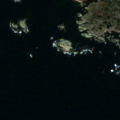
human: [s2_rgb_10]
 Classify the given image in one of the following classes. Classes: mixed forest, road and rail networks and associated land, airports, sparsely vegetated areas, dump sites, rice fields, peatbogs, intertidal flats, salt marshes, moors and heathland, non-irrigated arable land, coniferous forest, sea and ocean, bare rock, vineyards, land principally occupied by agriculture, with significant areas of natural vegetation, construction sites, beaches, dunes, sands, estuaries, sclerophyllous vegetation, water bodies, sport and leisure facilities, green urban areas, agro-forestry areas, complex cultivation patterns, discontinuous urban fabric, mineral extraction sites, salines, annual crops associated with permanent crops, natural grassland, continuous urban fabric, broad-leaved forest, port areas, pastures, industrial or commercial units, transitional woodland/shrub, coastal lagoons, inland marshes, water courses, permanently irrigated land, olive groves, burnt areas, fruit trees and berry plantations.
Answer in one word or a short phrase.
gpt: bare rock, sea and ocean